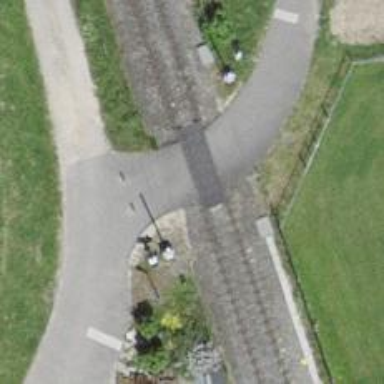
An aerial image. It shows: Bollard barrier.